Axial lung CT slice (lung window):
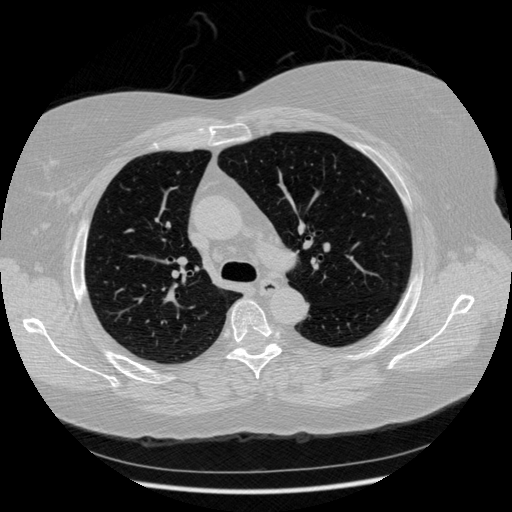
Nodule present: no